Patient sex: M
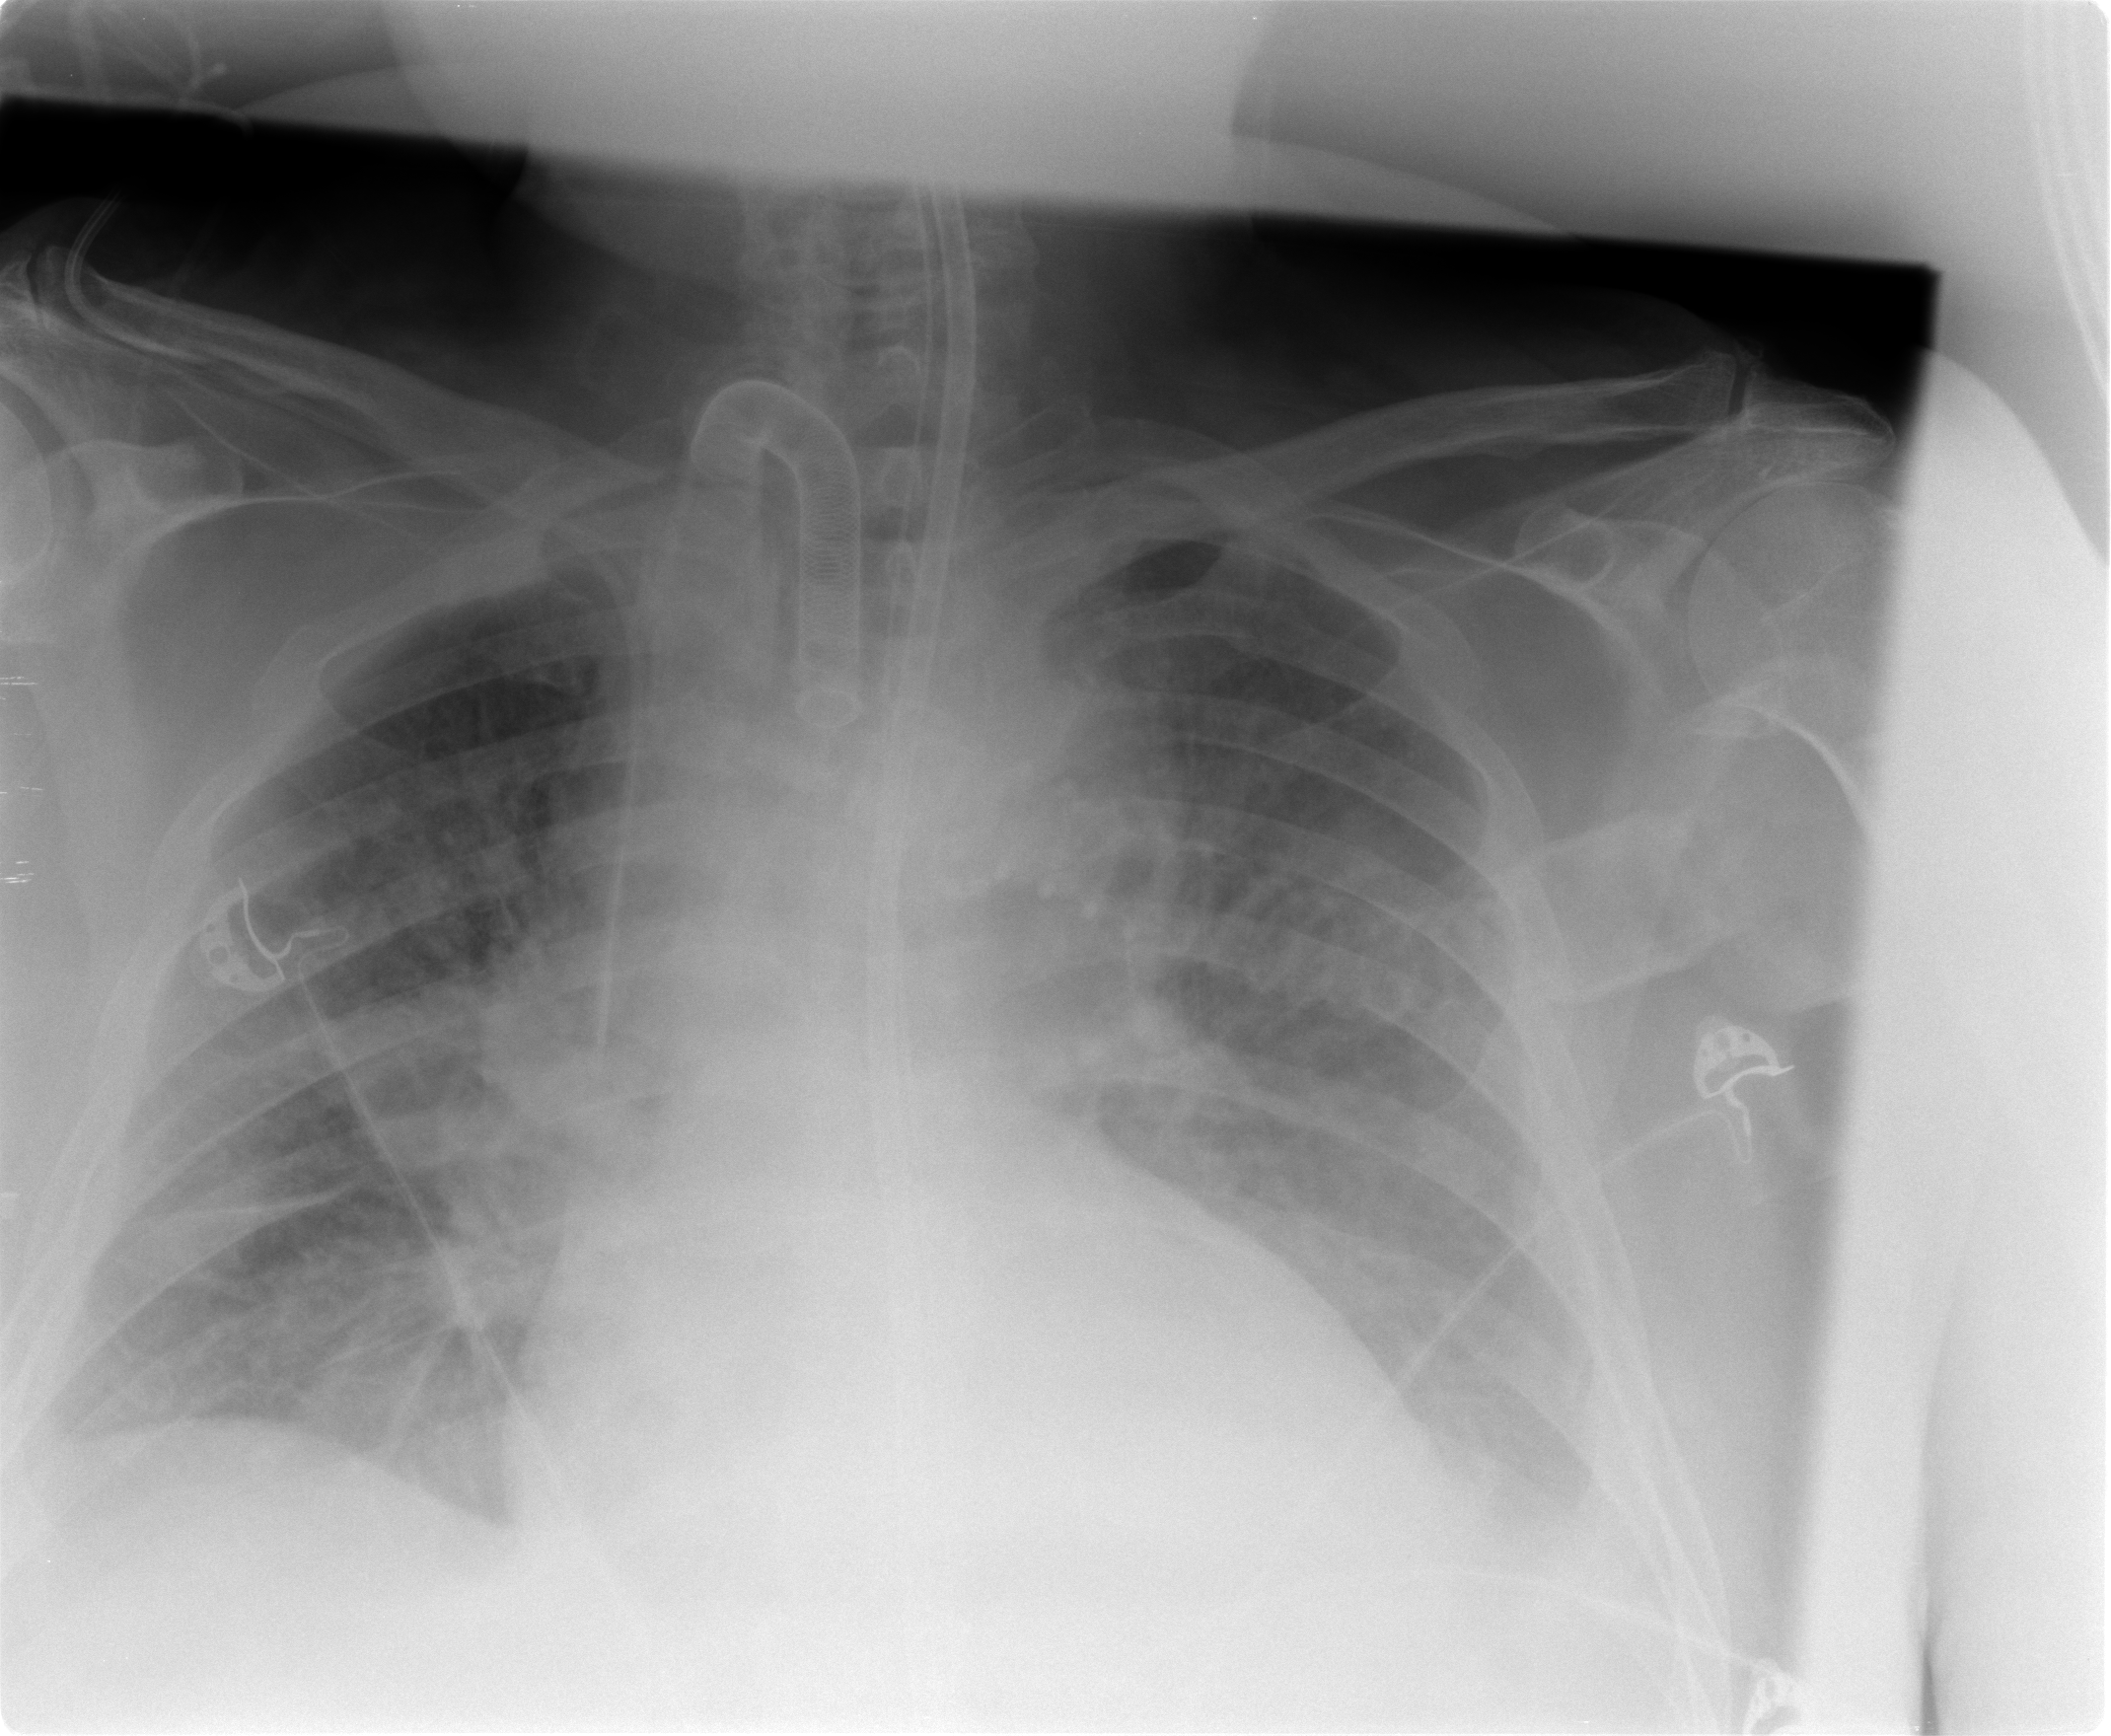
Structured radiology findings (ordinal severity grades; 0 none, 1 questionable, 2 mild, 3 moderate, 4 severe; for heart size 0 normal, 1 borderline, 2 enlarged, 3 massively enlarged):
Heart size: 2
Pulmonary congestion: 2
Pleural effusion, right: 2
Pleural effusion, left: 2
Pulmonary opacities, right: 3
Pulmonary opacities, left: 3
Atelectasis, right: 2
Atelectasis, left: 2